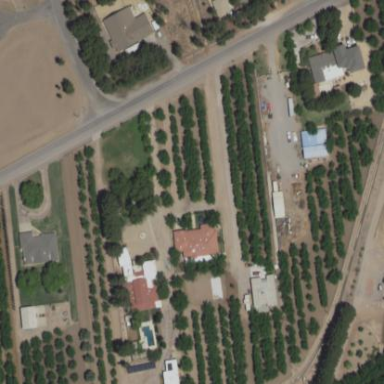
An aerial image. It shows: Orchard.